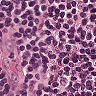
Metastatic tissue present: no